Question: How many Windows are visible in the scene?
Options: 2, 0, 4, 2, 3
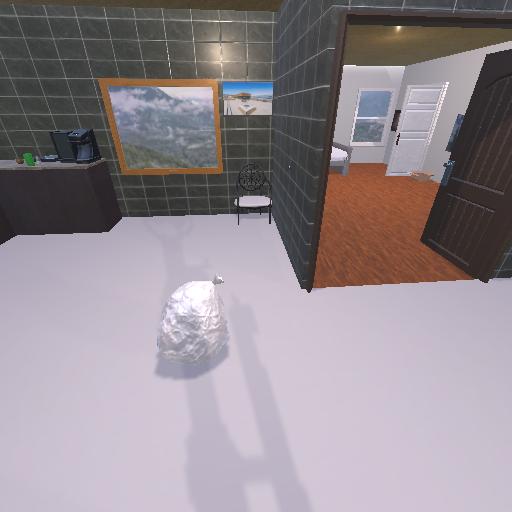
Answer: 2